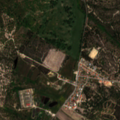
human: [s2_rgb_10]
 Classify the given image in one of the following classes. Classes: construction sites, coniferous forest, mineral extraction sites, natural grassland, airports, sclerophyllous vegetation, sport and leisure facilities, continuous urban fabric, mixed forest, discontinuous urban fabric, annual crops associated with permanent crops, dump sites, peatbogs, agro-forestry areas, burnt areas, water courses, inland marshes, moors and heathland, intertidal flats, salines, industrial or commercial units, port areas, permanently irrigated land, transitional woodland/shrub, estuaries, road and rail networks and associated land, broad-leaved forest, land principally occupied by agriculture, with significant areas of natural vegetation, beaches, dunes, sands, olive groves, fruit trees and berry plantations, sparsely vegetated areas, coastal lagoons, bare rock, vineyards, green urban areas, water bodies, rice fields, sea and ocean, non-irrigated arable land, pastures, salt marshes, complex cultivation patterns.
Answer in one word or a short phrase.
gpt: complex cultivation patterns, agro-forestry areas, broad-leaved forest, coniferous forest, mixed forest